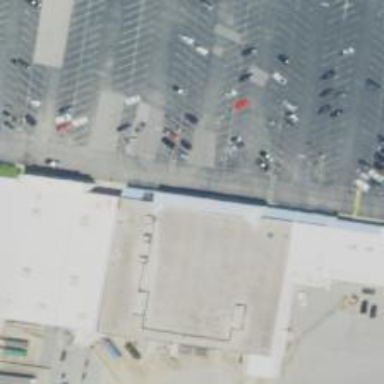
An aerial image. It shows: Supermarket.